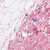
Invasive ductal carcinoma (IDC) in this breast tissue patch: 0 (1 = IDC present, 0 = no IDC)